A scalogram of one vibration snapshot from a rotating bearing is shown, computed with a continuous wavelet transform. Based on the visible evidence, which condition applies: normal, inner_race, outer_race, ball?
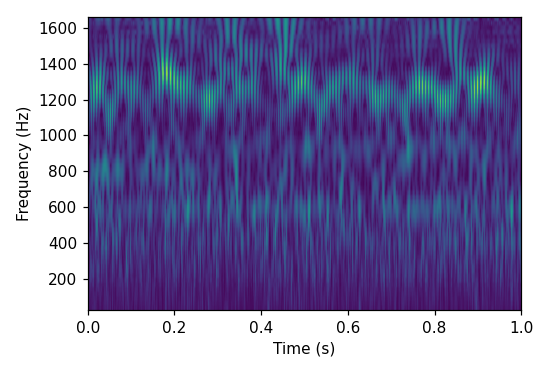
Answer: outer_race